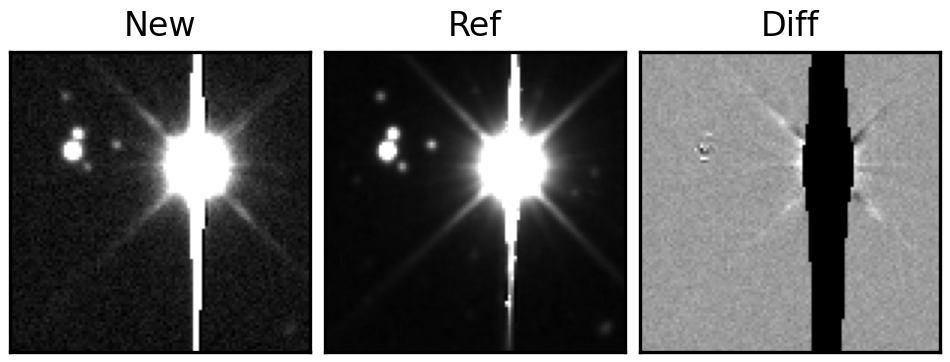
Label: bogus